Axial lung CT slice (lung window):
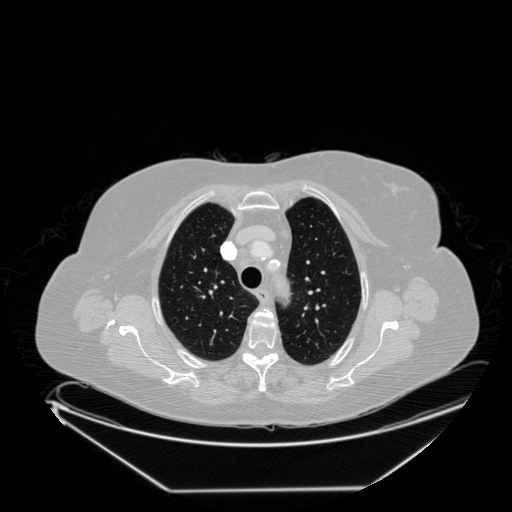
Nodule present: no